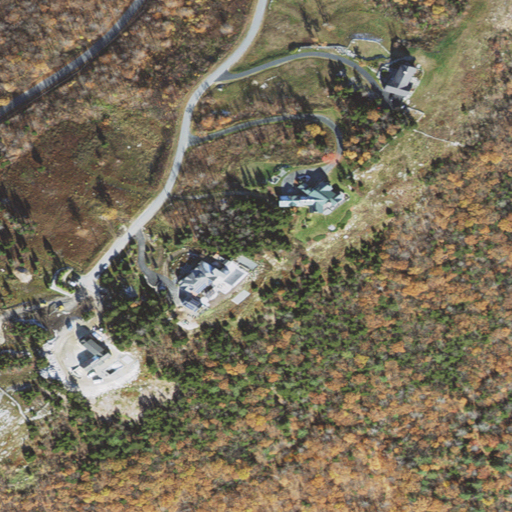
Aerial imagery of mountain in New Hampshire named Bly Hill containing mixed forest, shrub, deciduous forest, open development, grassland, low intensity development, evergreen forest, medium intensity development, and barren land